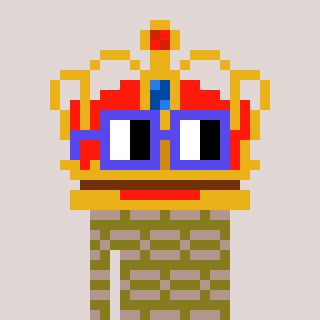
a pixel art character with square blue glasses, a crown-shaped head and a gunk-colored body on a warm background